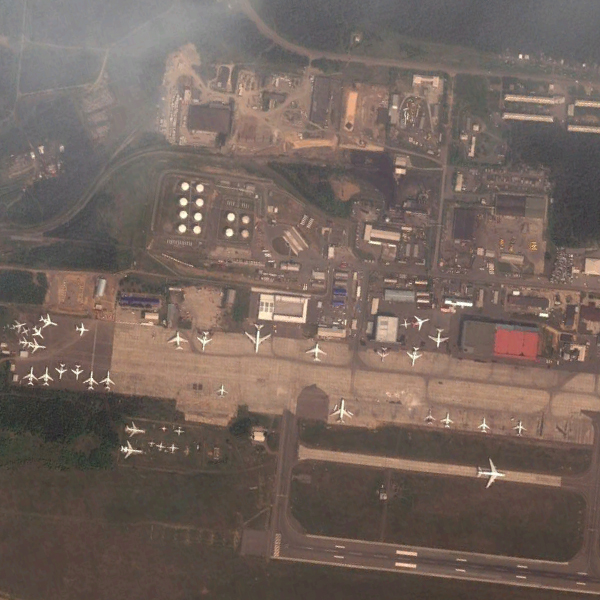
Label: Airport